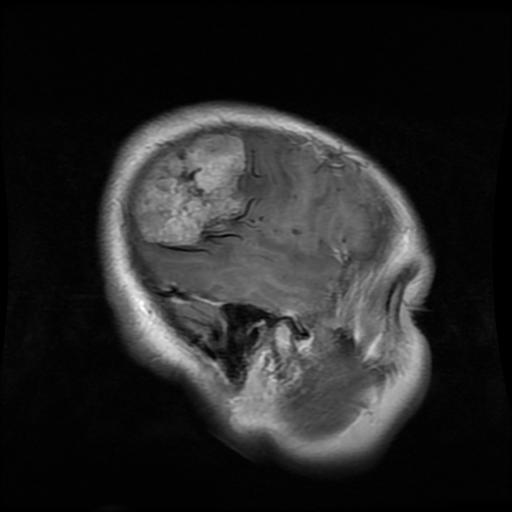
Label: meningioma